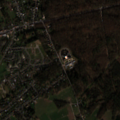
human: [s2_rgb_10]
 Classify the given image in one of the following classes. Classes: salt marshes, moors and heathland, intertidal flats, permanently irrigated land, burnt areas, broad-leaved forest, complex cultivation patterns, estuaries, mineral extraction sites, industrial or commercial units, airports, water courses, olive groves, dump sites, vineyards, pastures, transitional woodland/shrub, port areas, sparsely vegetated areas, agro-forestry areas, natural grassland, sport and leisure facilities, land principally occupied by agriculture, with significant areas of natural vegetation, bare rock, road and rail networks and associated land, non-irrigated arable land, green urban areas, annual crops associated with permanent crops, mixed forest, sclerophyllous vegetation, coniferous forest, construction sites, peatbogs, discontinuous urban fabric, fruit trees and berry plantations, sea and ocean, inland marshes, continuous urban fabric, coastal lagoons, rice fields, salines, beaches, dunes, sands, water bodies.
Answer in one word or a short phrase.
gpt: discontinuous urban fabric, non-irrigated arable land, pastures, broad-leaved forest, water bodies